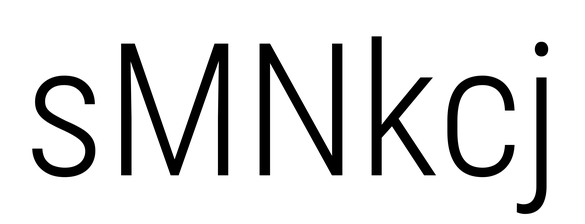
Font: Roboto_Condensed_Light